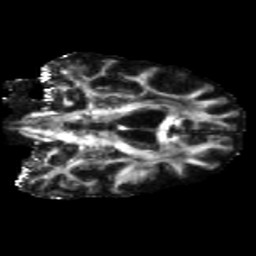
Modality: FA
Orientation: coronal
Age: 68
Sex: female
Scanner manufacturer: siemens
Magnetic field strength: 3 T
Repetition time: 5.25 s
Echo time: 0.08 s